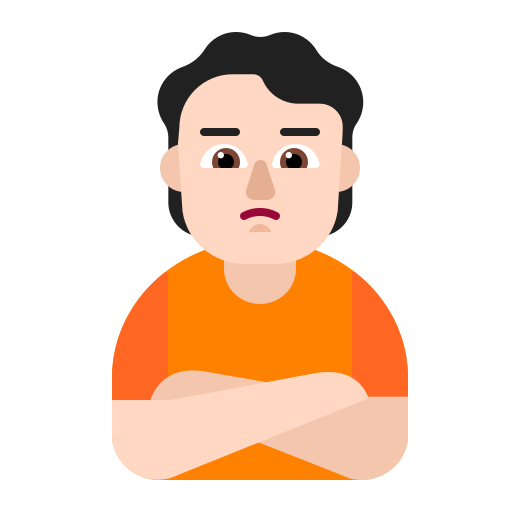
person pouting flat light